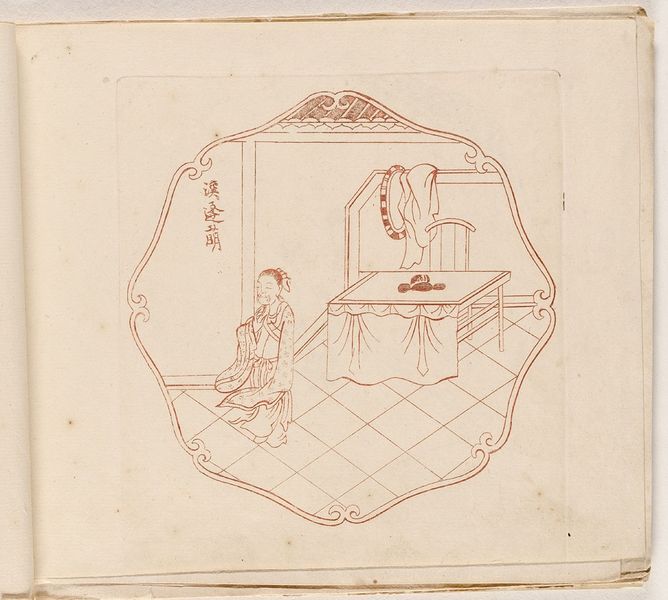
Titel: Chinesendarstellung, Blatt aus der Folge 'Picturae Sinicae'
Künstler: Pieter Schenk
Standort: Hamburg
Institution: Museum für Kunst und Gewerbe Hamburg
Schlagwörter: mann, frau, raum, skizze, stuhl, tisch, zeichnung, dach, haus, ärmel, innenraum, wind, interieur, decke, saum, blatt, holzschnitt, japan, schrift, papier, grafik, graphik, ornamente, paravent, balken, schriftzeichen, fotografie, photographie, buch, asien, druck, druckgraphik, druckgrafik, radierung, stich, seite, fliesen, buchstaben, tracht, china, miniatur, sechseck, alphabet, gerippt, volkstracht, reproduktionen, druckerzeugnisse, völker, nationalitäten, hausinneres, ornamentstich, vorlageblätter, rotdruck